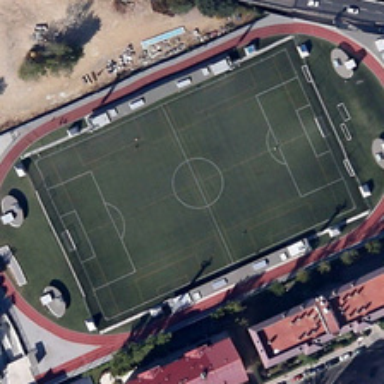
Several buildings and some green trees are around a playground with a football field in it .